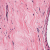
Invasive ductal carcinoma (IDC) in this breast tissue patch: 0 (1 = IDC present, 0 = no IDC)